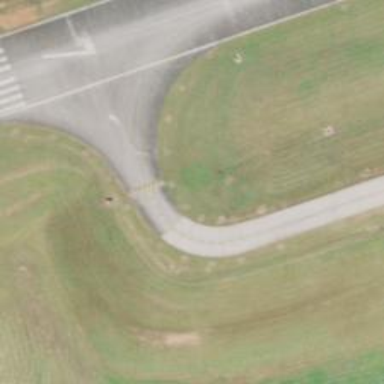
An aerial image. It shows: View of taxiway at the airport.